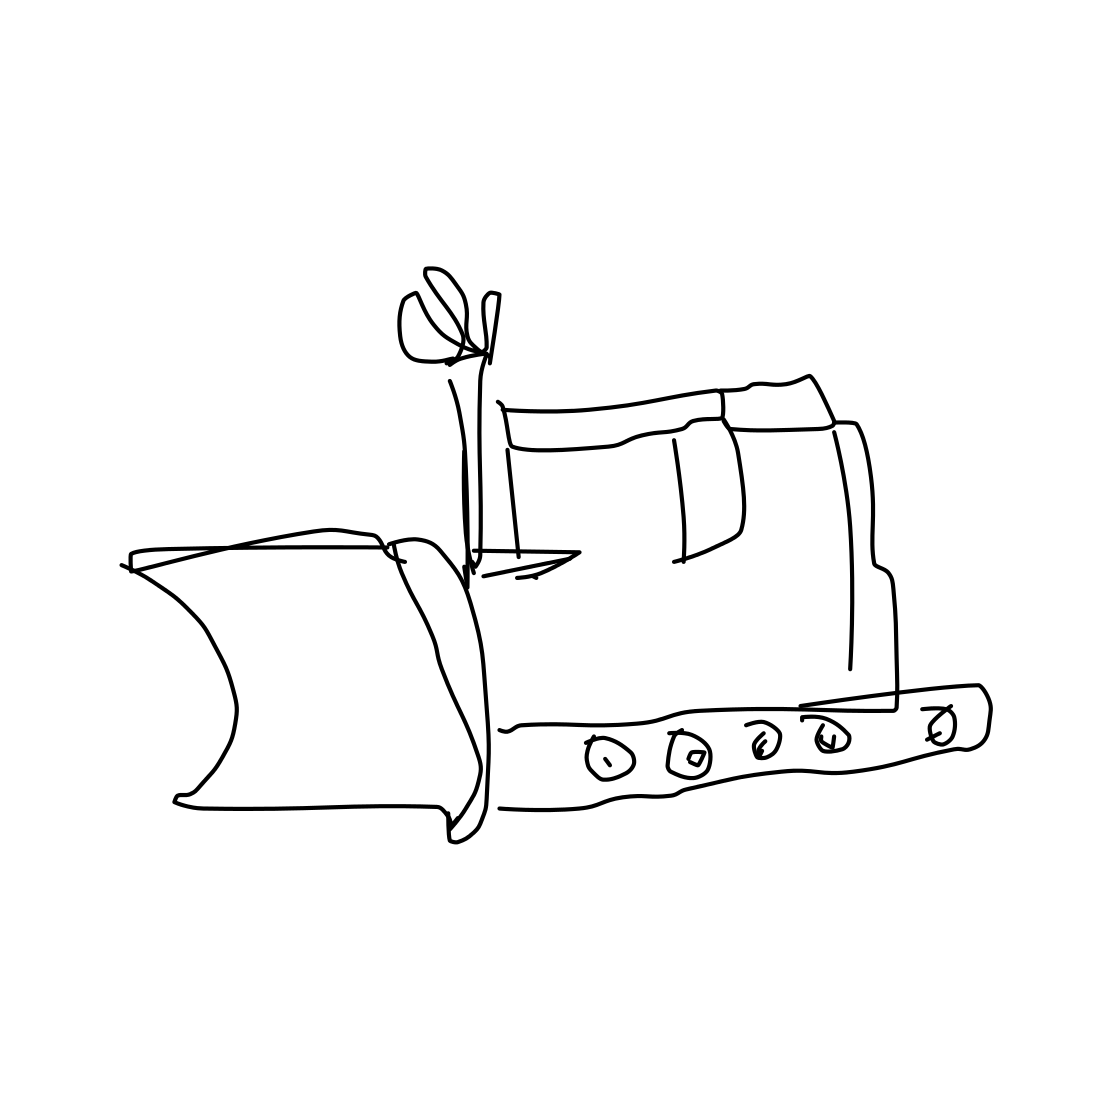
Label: bulldozer